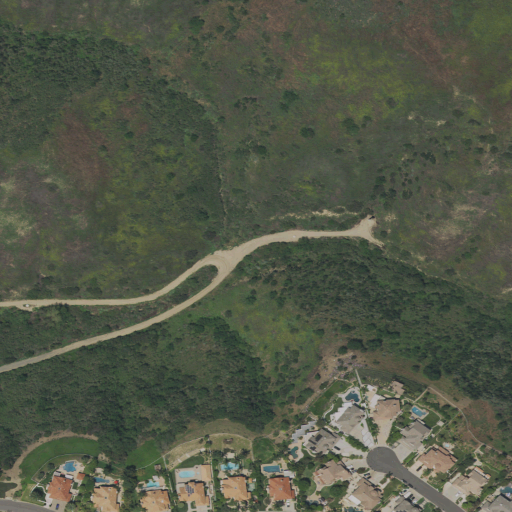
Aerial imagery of valley in California named Wire Springs Canyon containing grassland, shrub, low intensity development, medium intensity development, and open development